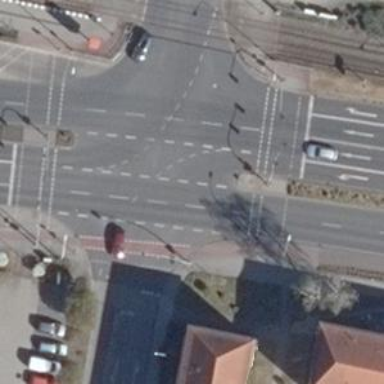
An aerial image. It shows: Traffic signals at road crossing.